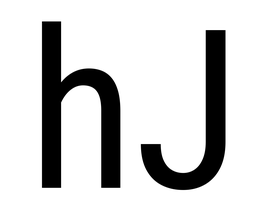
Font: Roboto_Condensed_Regular